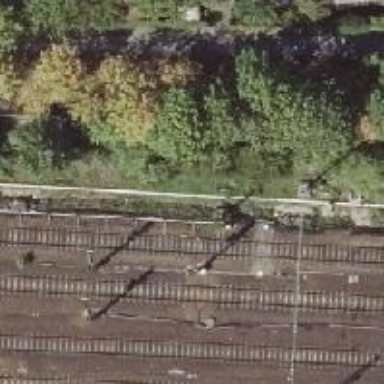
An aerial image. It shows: Railway signal.